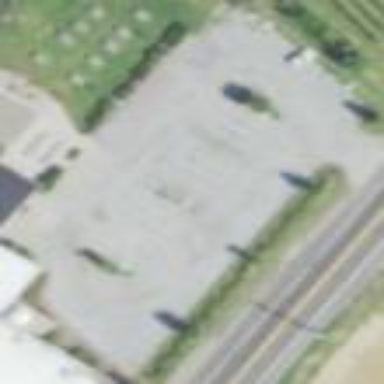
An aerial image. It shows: Parking area.